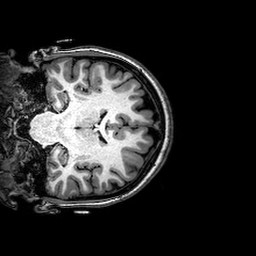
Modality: T1w
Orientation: coronal
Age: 21
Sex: female